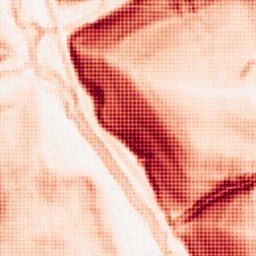
Category: morphological
Decomposition family: morphological_gradient
Decomposition parameters: size: 7
shape: square
Upsampling method: sinc_hamming
Upsampling parameters: scale: 4
kernel_size: 4
Upsampling scale: 4